Question: So I am reading this PDF tutorial called: "Learning Python Fourth Edition". Now I got to a part which I dont understand because I am pretty much a beginner in Python. I am talking about this part:

Now I dont get the explaining of the first example. It does say:
'It turns out that there are two ways to print every object: with full precision(as in the first result shown here)'
but how is this 'with full precision'?
It might just explain it very easily for python programmers in the text but I dont seem to get it.
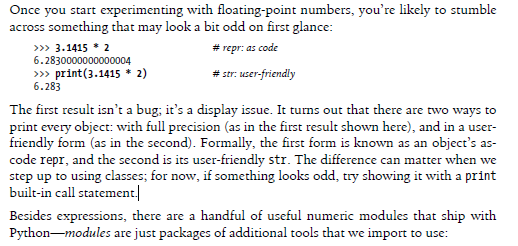
Answer: Basically, the computer's floating point calculations have rounding errors. So if you perform '1.*1000./1000.', you can end up with '<PHONE>' or something like that. It is what the computer stores in the memory. However, you probably don't want to see <PHONE> as a result of that calculation. So when you print the result, the computer does the rounding, and you will get simply '1'. But you have to know that it is not the real value in the computer's memory - it is only a comfortable visualization of your actual floating point number.